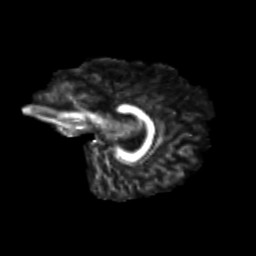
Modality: FA
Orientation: sagittal
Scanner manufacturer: siemens
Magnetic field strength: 3 T
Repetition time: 9.2 s
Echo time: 0.084 s